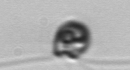
Label: flagellate_morphotype1